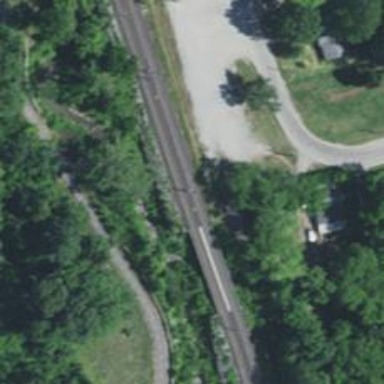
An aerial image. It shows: Bridge for light rail electrified with contact line.